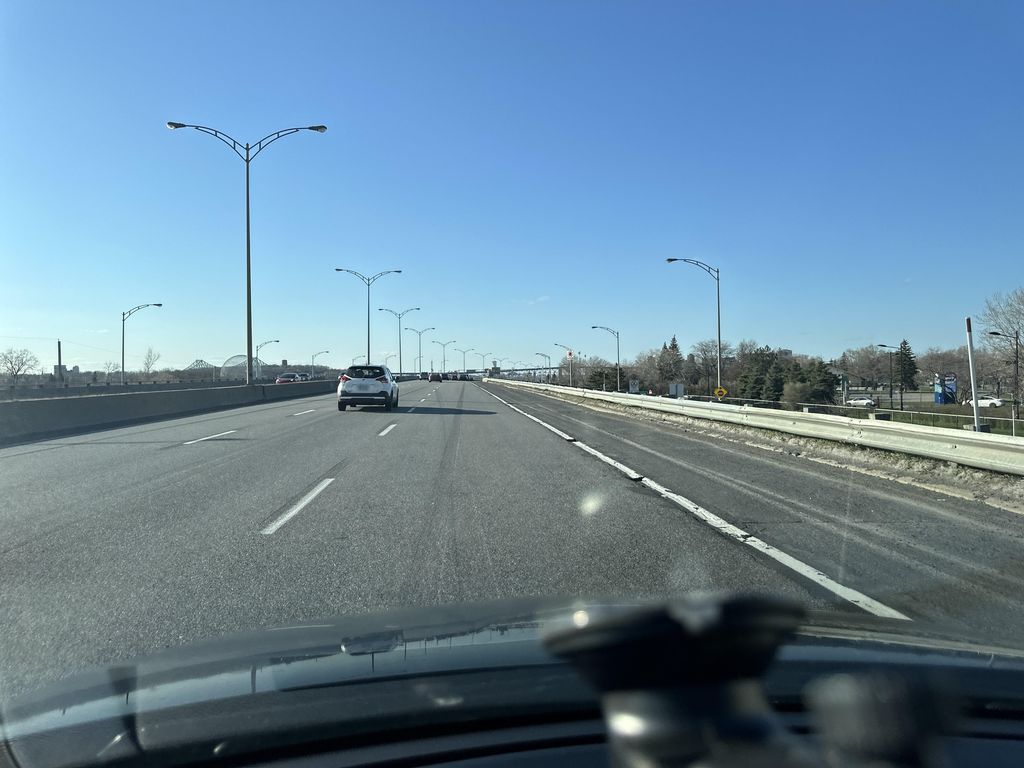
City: montreal